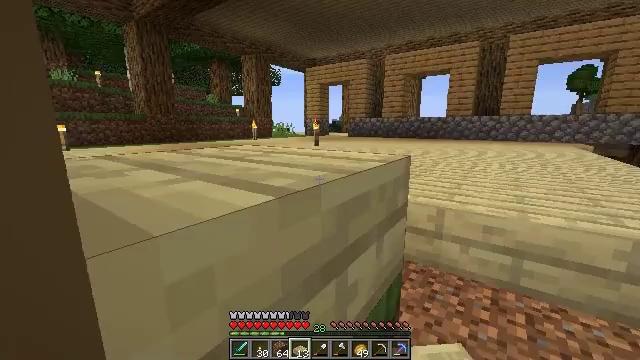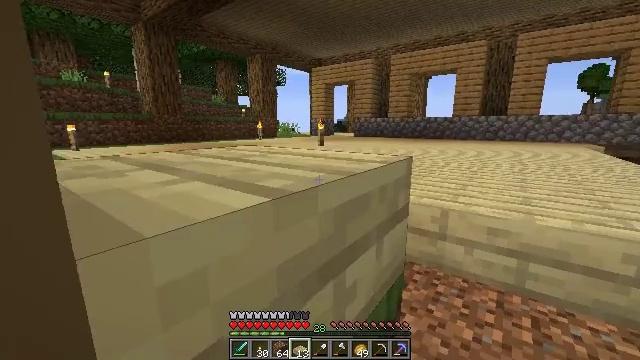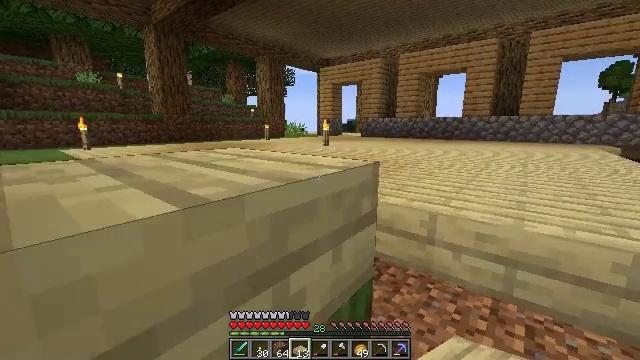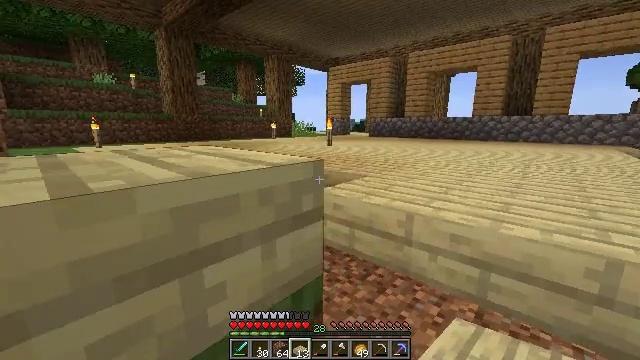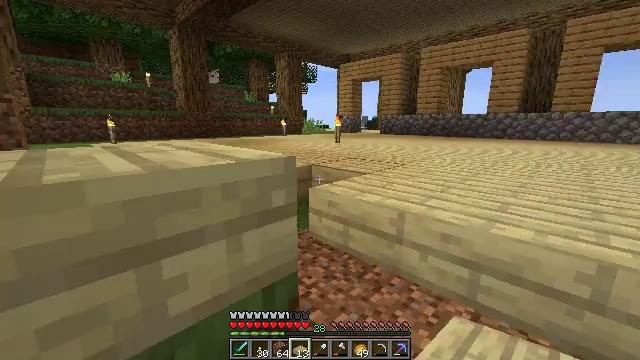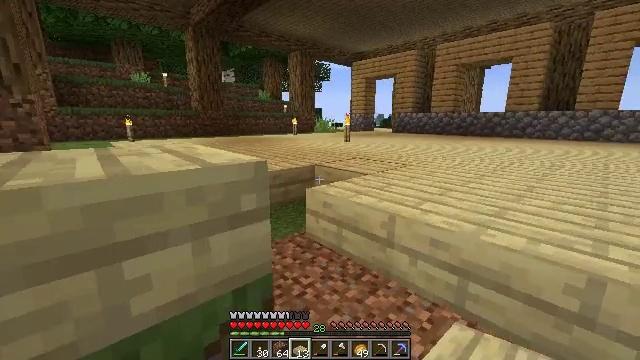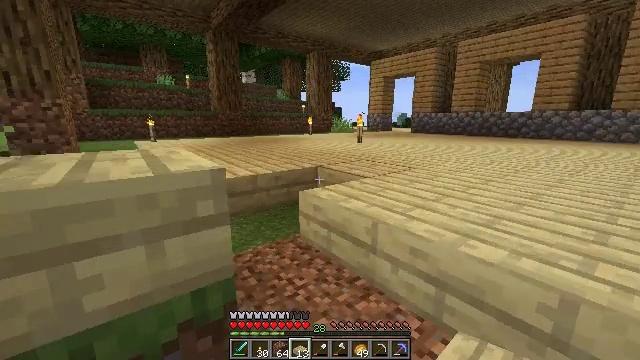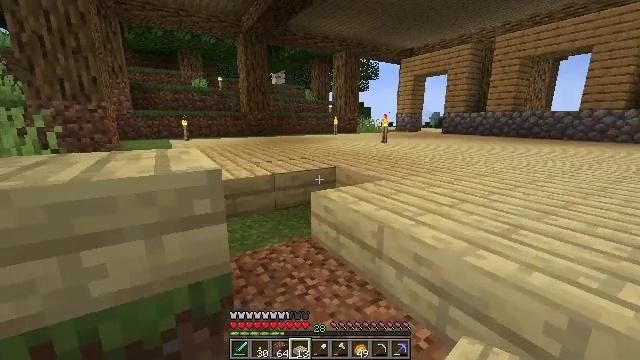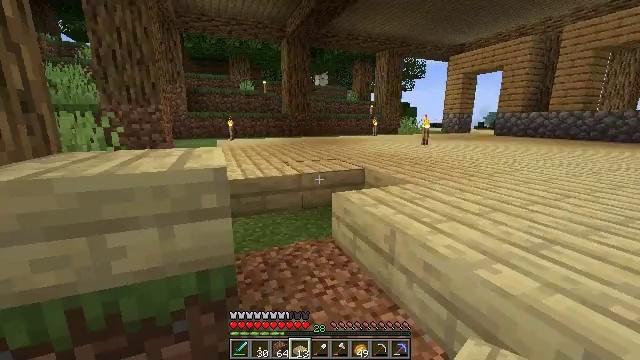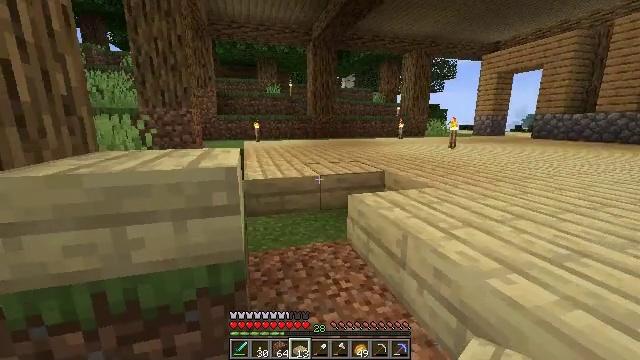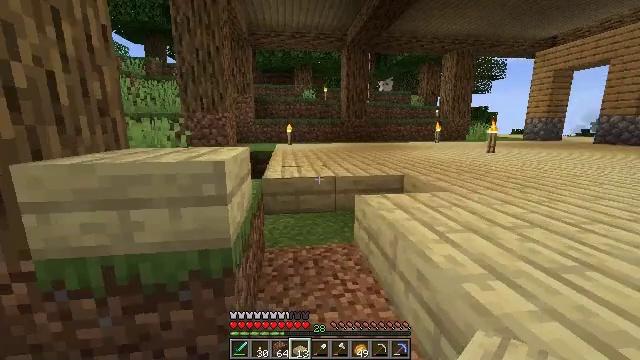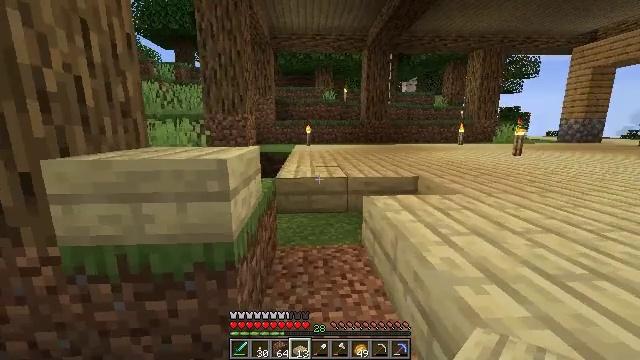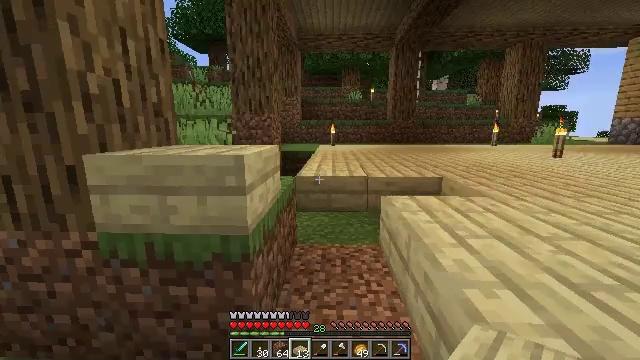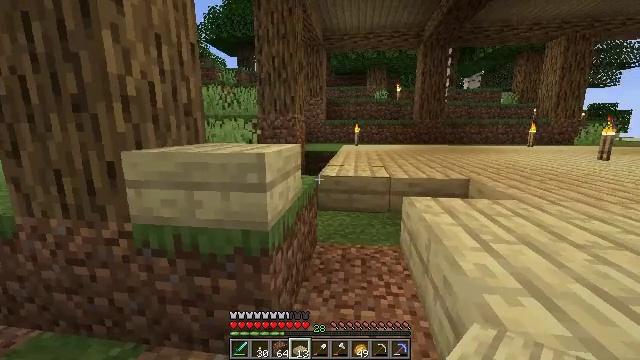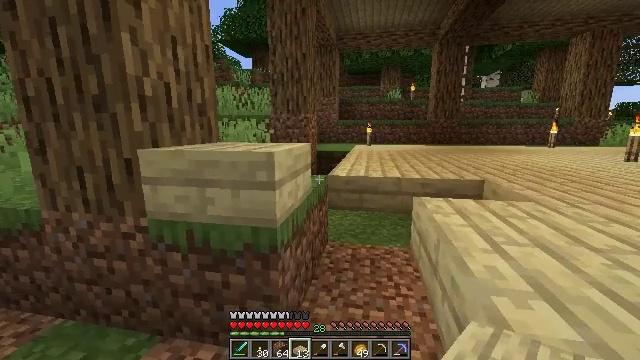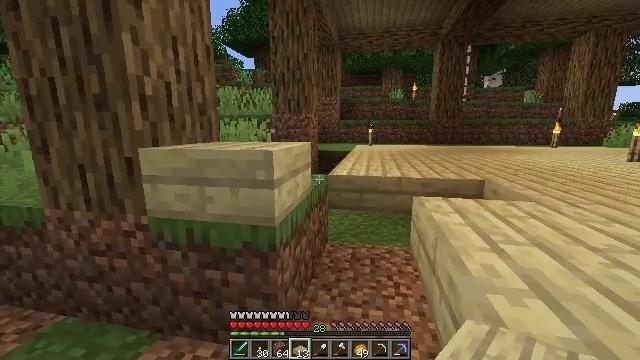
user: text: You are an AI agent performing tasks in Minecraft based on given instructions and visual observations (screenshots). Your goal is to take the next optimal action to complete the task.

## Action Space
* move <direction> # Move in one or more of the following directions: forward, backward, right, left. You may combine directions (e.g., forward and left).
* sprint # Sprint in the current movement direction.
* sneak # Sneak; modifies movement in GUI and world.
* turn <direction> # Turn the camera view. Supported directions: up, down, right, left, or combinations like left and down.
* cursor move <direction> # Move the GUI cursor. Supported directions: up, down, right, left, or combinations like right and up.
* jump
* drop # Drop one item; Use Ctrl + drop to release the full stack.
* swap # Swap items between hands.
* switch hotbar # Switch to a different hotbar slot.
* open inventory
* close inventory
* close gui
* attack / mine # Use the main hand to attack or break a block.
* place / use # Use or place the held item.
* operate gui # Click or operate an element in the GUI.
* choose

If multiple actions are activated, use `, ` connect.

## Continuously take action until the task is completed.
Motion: motion action
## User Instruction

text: Collect the birch slab for reuse.
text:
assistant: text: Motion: move right, turn left
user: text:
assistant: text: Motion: move right, turn left
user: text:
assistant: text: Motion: move right, turn left
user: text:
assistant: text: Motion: move right, turn left
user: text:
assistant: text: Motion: move right, turn left
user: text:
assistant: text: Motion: move right, turn left
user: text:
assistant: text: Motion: move right, turn left
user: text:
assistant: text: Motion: move right, turn left
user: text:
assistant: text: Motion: move right, turn left
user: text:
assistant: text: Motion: move right, turn left
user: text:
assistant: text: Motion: turn left
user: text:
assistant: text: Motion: turn left
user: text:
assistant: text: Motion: turn left
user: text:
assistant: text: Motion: turn left
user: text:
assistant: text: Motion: no_op
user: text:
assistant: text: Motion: no_op
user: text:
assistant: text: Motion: no_op
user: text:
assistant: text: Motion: no_op
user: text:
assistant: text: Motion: no_op
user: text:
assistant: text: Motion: no_op
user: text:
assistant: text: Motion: no_op
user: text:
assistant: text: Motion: no_op
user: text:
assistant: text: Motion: no_op
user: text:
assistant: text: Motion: no_op
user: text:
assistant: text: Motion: no_op
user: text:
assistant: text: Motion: no_op
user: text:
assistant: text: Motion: no_op
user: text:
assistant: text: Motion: no_op
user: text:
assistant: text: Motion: no_op
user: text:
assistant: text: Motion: no_op